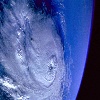
Label: cloud